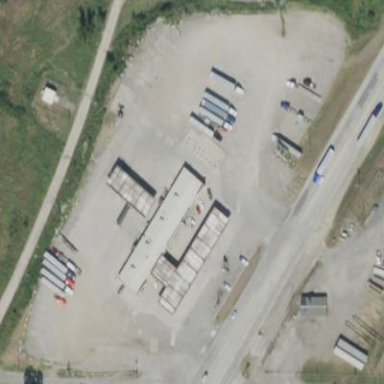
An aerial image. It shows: Rest area on the road.